Question: I have included these in my index.html because bower is including them:
'''
<link rel="stylesheet" href="//maxcdn.bootstrapcdn.com/bootstrap/3.2.0/css/bootstrap.min.css">
<!-- bower:js -->
<script src="bower_components/jquery/dist/jquery.js"></script>
<script src="bower_components/angular/angular.js"></script>
<script src="bower_components/angular-animate/angular-animate.js"></script>
<script src="bower_components/angular-ui-router/release/angular-ui-router.js"></script>
<script src="bower_components/angular-bootstrap/ui-bootstrap-tpls.js"></script>
<!-- endbower -->
'''
Why is the ui-bootstrap.js not included? Because the bower.json from bootstrap and its main property has set "ui-bootstrap-tpls.js" but what about the ui-bootstrap.js?
Even when I include the file outside of the bower:js tags the popover from the datepicker is not visible and I get NO errors in my google chrome.
But when I click on the datepicker button no popover...
UPDATE
Now that I corrected my angularjs modules, now I use just this: ''ui.bootstrap.datepicker''
I get now these errors in google chrome:
'''
Failed to load resource: the server responded with a status of 404 (Not Found) http://localhost:9000/template/datepicker/datepicker.html
Error: [$compile:tpload] Failed to load template: template/datepicker/datepicker.html
'''
When I look at the source ui-bootstrap-tpls.js file:
'''
.directive( 'datepicker', function () {
return {
restrict: 'EA',
replace: true,
templateUrl: 'template/datepicker/datepicker.html',
scope: {
datepickerMode: '=?',
dateDisabled: '&'
},
'''
Where are these above path template... ? I have them not here. I just installed the angular-bootstrap bower package. Should there not all be included?
I get these angularjs error now:

See the parent is null and therefore the parent.InsertBefore can not work and throws the exception...
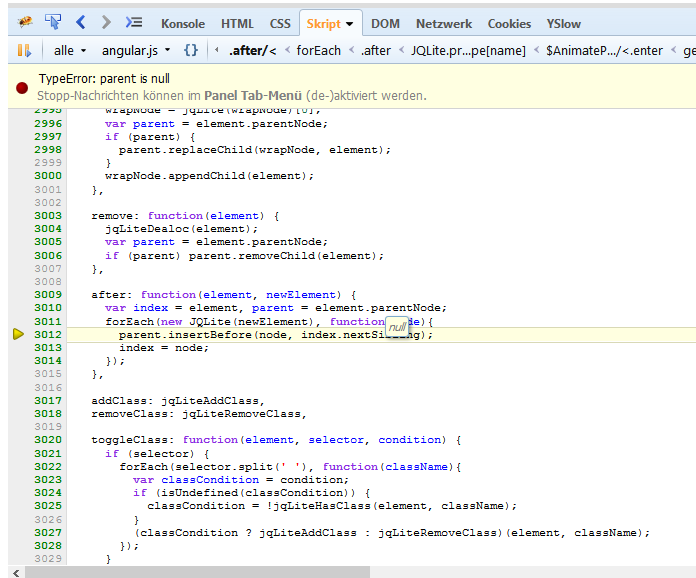
Answer: <URL>
'ui-bootstrap-tpls.js' library contains the directives and the directive templates.
'ui-bootstrap.js' is just the directives and you are expected to supply the directive templates.
Most folks use the predefined directive templates ('ui-bootstrap-tpls.js'). You do not want to include both and that may be why the popover/datepicker is not working. You would essentially have 2 directives working to show/hide the popover/datepicker. Also, do not load the bootstrap.js library as that will cause the same problems.
In regards to the template not found error, the datepicker directive is looking for the template ''template/datepicker/datepicker.html'' in the '$templatecache'. The 'ui-bootstrap-tpls.js' injects the templates into the template cache at the very end of the js file.
In the 'ui-bootstrap-tpls.js' file you should see several '$templatecache.put' lines with ''template/datepicker/datepicker.html'' being one of them.